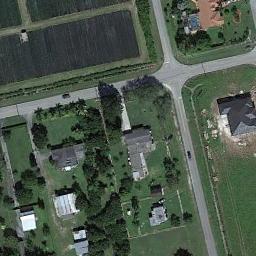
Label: medium_residential